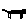
Label: cat